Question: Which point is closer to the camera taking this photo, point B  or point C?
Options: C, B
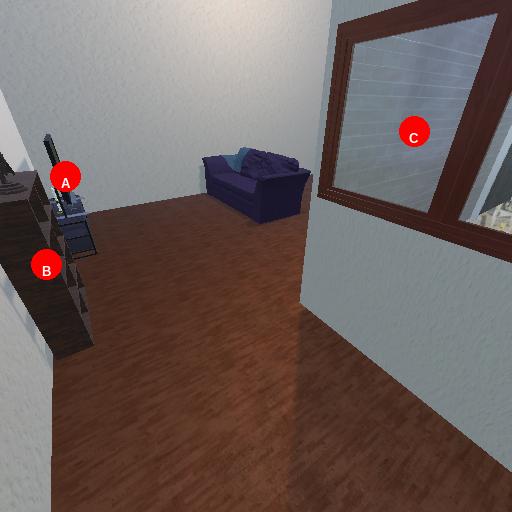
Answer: C